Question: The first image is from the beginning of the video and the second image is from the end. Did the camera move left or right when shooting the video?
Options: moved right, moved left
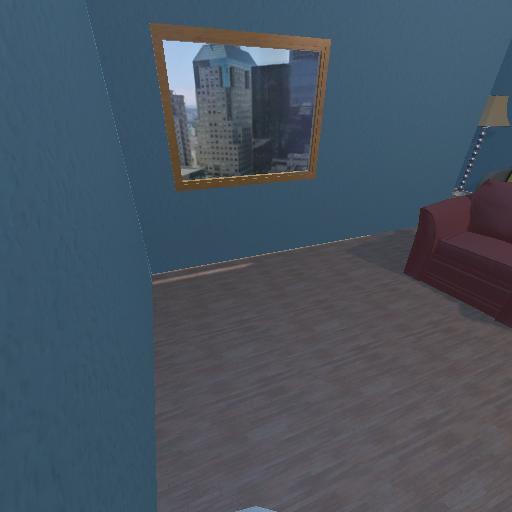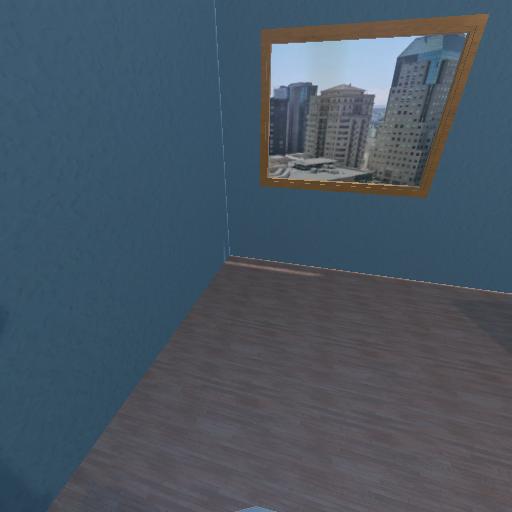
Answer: moved right